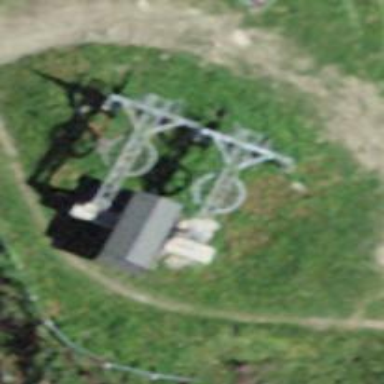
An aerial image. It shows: Pylon used for aerialway.